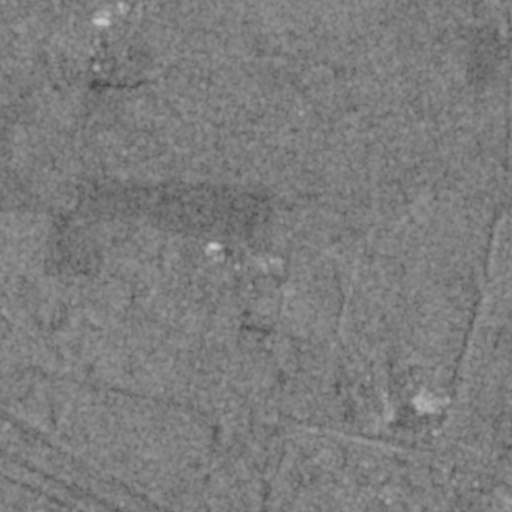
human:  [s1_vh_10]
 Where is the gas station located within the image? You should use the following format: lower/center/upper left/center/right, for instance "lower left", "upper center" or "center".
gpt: The gas station is located in the center of the image.
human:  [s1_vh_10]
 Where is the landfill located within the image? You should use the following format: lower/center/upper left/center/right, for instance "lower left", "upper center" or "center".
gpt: The landfill is located in the center left of the image.
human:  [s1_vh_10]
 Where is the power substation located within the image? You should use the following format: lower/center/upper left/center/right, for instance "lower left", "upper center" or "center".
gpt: The power substation is located in the lower right of the image.
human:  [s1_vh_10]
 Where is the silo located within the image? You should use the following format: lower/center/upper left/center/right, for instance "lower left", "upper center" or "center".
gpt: The silo is located in the lower right of the image.
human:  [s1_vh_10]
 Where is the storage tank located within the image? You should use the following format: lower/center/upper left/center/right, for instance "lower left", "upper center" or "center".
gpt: The storage tank is located in the lower center of the image.
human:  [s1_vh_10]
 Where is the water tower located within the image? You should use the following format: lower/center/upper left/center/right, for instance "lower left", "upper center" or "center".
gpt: The water tower is located in the upper left of the image.
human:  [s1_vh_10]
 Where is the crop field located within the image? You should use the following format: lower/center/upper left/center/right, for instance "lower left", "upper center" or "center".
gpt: There is no crop field in the image.

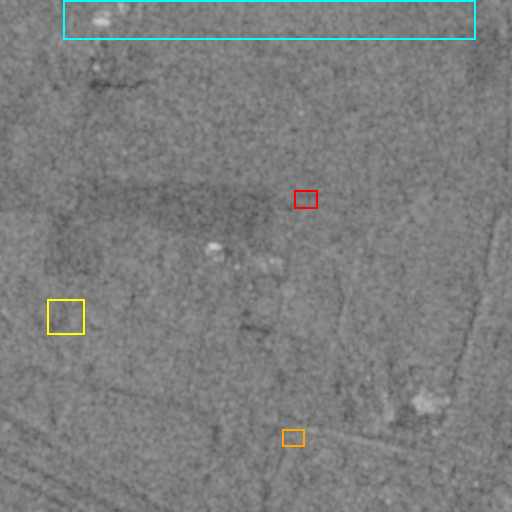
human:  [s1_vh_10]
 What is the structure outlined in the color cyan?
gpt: The structure outlined in cyan is a crop field.
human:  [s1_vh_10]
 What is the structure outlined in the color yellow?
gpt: The structure outlined in yellow is a landfill.
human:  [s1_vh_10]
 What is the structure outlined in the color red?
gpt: The structure outlined in red is a park.
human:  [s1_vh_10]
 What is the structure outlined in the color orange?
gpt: The structure outlined in orange is a power substation.
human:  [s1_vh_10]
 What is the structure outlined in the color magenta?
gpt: There is no magenta outline.